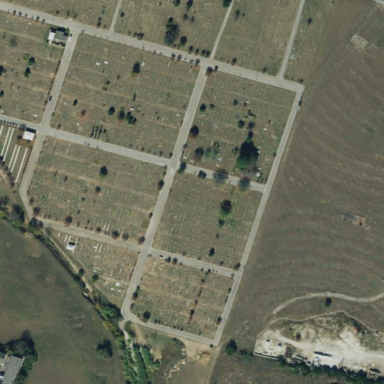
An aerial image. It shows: Cemetery.